Interaction volume radius: 5 \u00c5
Interaction volume height: 10 \u00c5
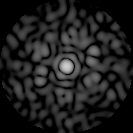
Disorder parameter: 0.8162